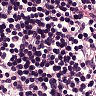
Metastatic tissue present: no